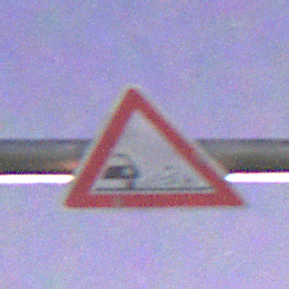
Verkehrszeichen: SplittSchotter
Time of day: Night
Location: Outdoor (Suburban)
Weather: PartlyCloudy
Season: NotSpecified
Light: Artificial